Question: I've got a plot in matplotlib, which has a lot of lines. I've got a legend which is therefore rather extensive and I placed it next to my plot using the following code:
'''
fontP = FontProperties()
fontP.set_size('small')
plt.legend(variablelist, loc=0, prop = fontP, bbox_to_anchor=(1.0, 1.0))
plt.savefig(filename+'.png')
'''
The result is as follows:

As you can see however, the legend is cut off on the right. Is there a way that I can create more space on the right side of the image so that I can see the full legend?
All tips are welcome!
In response to @mmgp I posted the following code below. As you can see by his answer I forgot to add 'bbox_inches='tight'' to the savefig part. So for future readers to have a fully working code I just added the 'bbox_inches='tight'' in the code below, which makes it work perfectly well.. :) :
'''
from random import random
import matplotlib.pyplot as plt
from matplotlib.font_manager import FontProperties
mylist = []
for a in range(10):
mylist.append([])
for b in range(10):
mylist[a].append(random())
x = range(len(mylist))
for enum, i in enumerate(mylist):
plt.plot(x, mylist[enum], label='label_'+str(enum))
plt.grid(b=True)
fontP = FontProperties()
fontP.set_size('small')
variablesList = []
for i in range(10):
variablesList.append('label_'+str(i))
legenda = plt.legend(variablesList, loc=0, prop = fontP, bbox_to_anchor=(1.0, 1.0))
plt.savefig('testplot.png', bbox_extra_artists=[legenda], bbox_inches='tight')
'''
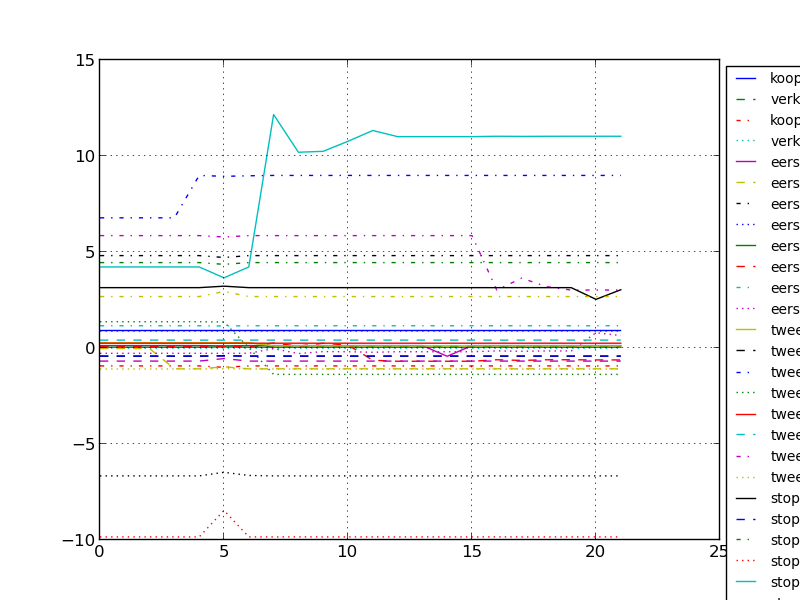
Answer: Almost there now, just add a new parameter in 'savefig': 'bbox_inches = 'tight''. That makes matplotlib figure out the needed size for your plot.